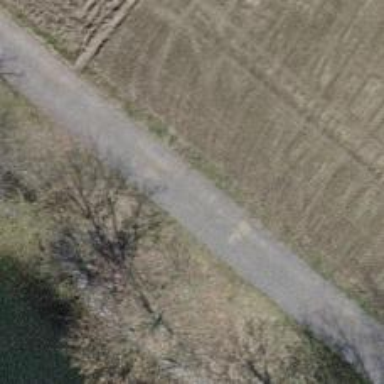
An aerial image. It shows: Agricultural vehicle on gravel path.